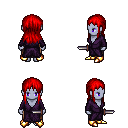
a pixel art fantasy rpg character, female body template, dark elf, purple skin, purple robe, robe skirt, red unkempt hairstyle, gold boots, dagger, four views (front, back, left, right), 2x2 character sprite sheet, small pixel art, hard edges, no anti-aliasing